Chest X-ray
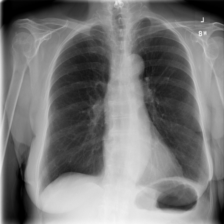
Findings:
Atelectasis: negative
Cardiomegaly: negative
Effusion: negative
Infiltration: negative
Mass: negative
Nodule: negative
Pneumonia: negative
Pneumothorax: negative
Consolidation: negative
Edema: negative
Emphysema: negative
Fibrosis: negative
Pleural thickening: negative
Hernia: negative